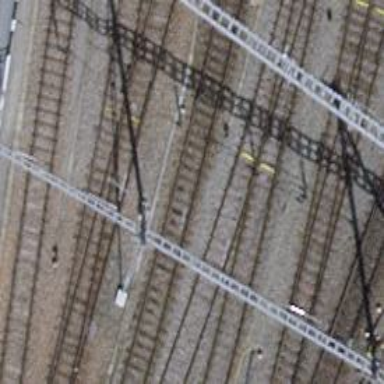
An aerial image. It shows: Siding railway line with electrified contact line for the trains.